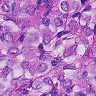
Metastatic tissue present: yes